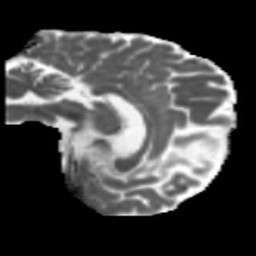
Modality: MD
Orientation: sagittal
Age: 42
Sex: male
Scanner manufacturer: siemens
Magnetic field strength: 3 T
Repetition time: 5.47 s
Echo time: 0.0854 s